Current action and preconditions to check: trajectory_clear

Your task: For each precondition in the list above, predict whether it will hold at this action.

Consider the current scene as observed from the mobile robot's camera, and analyze the predicted future states of all dynamic agents (e.g., people, animals, vehicles, or any moving entities) within the NEXT SECOND.

IMPORTANT: Only answer "very likely" if you are absolutely certain—based on strong, clear evidence—that a dynamic agent will violate the precondition in the predicted future state. Do NOT answer "very likely" for unlikely, ambiguous, or low-probability risks.

Ask yourself for each precondition: Is there a high probability, with clear and convincing evidence, that the predicted future states of any dynamic agent will interfere with the predicted future state of the currently executing action within the NEXT SECOND, causing that precondition to fail?

Assess the risk level based on these predictions. Use "likely" or "very likely" if motions create a clear risk of interference.

Use "neutral" or "improbable" if agents are nearby but their predicted paths are clearly diverging or non-conflicting.

Failure Risk Categories: "very improbable", "improbable", "neutral", "likely", "very likely"

Answer Format: Output ONLY the probability_of_failure value from these categories: "very improbable", "improbable", "neutral", "likely", "very likely"

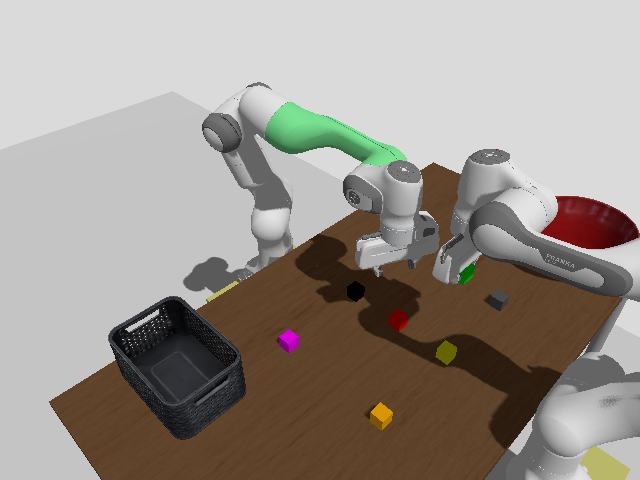

Answer: likely